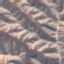
Land use / land cover: HerbaceousVegetation